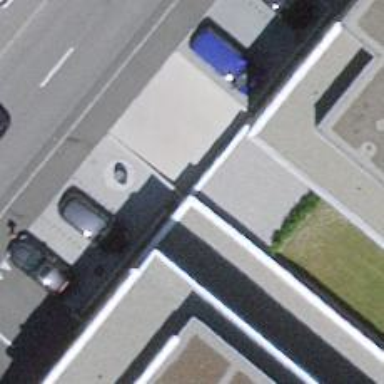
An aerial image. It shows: Retaining wall.